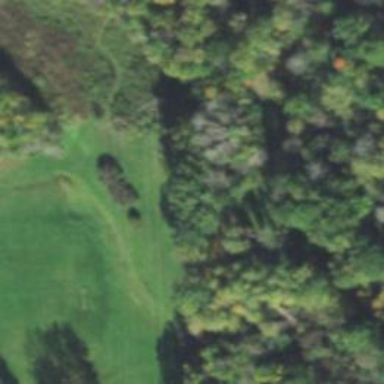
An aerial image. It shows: Disc golf basket.